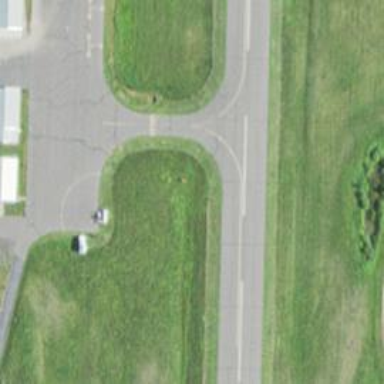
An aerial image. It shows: Asphalt runway at the airport.